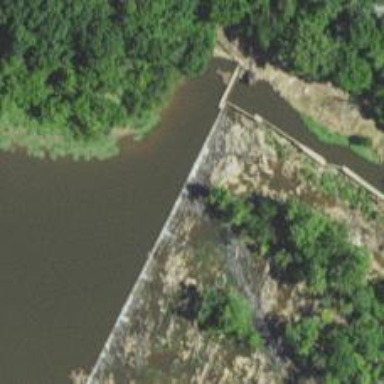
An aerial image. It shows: Dam along waterway.